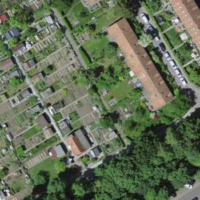
EUNIS habitat code: 53
Species observed at this site:
Ruspolia nitidula
Cloeon dipterum
Gonepteryx rhamni
Polygonia c-album
Aglais io
Aglais urticae
Nymphalis polychloros